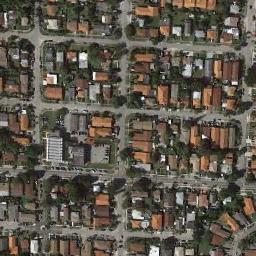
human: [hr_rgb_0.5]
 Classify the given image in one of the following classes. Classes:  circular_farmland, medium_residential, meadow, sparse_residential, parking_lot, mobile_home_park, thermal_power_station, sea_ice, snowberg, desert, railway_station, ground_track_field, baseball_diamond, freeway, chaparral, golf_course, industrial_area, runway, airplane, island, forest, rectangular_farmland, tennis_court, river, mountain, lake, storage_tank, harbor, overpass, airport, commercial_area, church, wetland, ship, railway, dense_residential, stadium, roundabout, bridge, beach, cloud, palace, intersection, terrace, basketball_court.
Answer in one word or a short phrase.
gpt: dense_residential